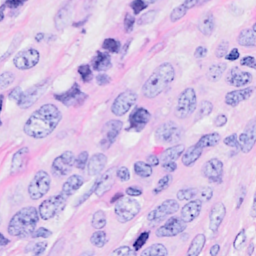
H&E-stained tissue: Breast